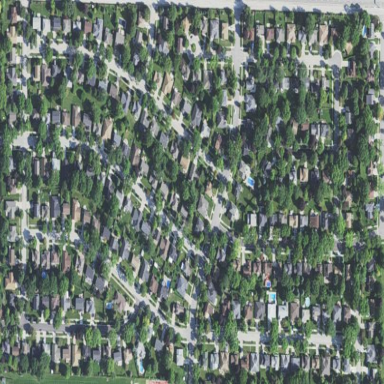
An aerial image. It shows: This residential area consists of single-family homes.